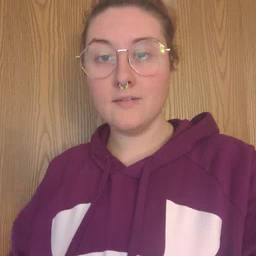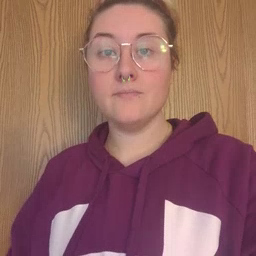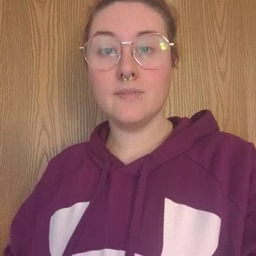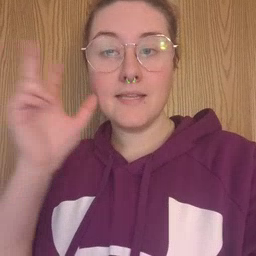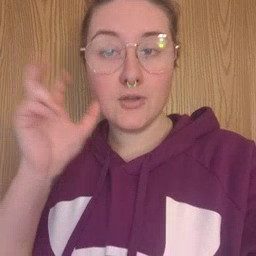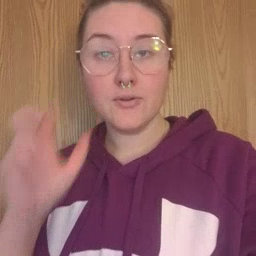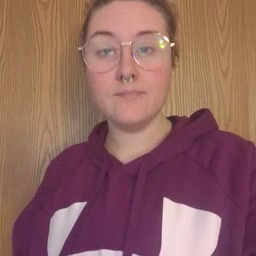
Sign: hear